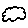
Label: cloud